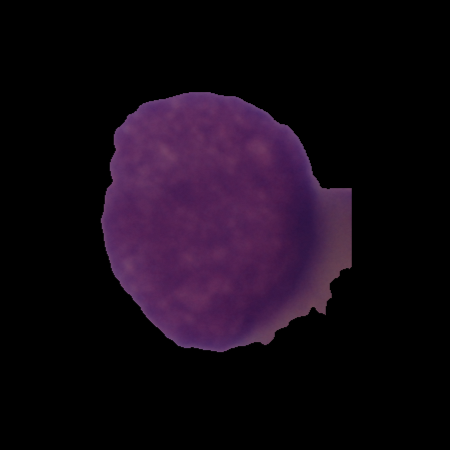
Label: healthy